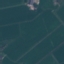
Land use / land cover: Pasture